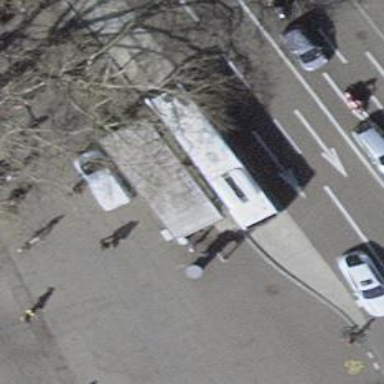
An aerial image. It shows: Public transport shelter.